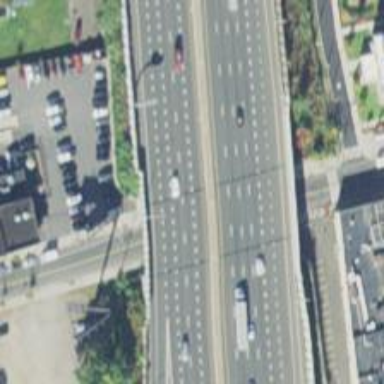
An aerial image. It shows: Motorway bridge.